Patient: sex M, age 65
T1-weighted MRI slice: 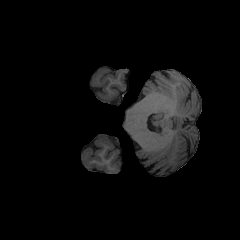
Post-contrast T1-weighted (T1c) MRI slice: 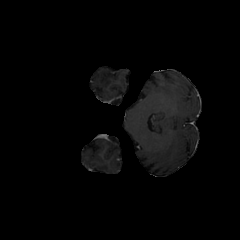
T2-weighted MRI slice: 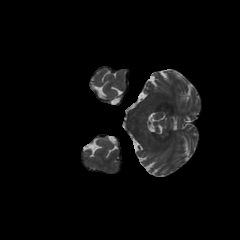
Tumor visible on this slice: no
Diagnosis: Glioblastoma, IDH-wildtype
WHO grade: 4